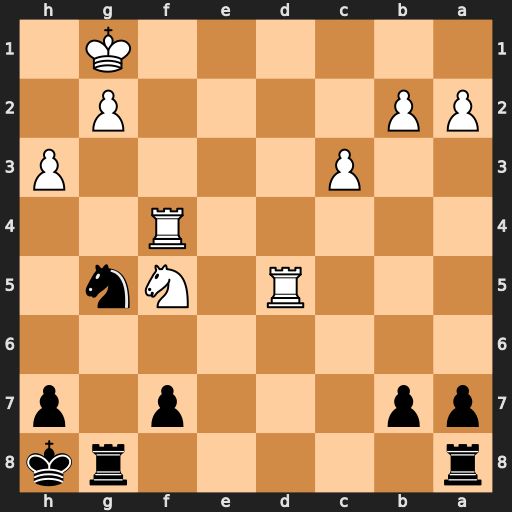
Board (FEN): r5rk/pp3p1p/8/3R1Nn1/5R2/2P4P/PP4P1/6K1
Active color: b
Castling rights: -
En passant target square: -
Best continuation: Nxh3+ Kf1 Nxf4